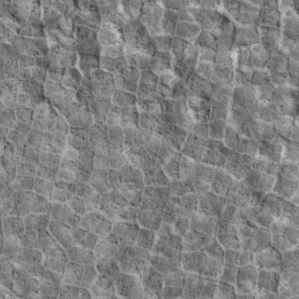
Label: non_frost